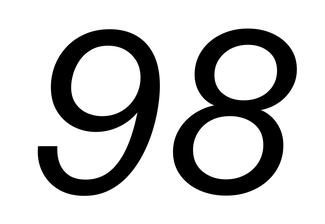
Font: InstrumentSans-Italic_Italic